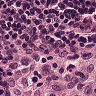
Metastatic tissue present: no